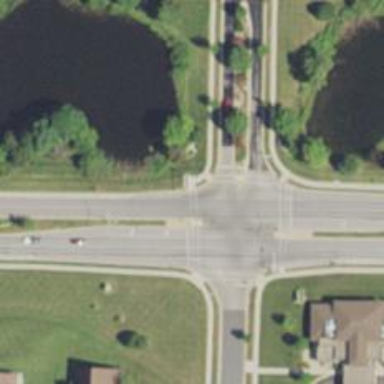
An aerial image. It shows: Crossing on footway.